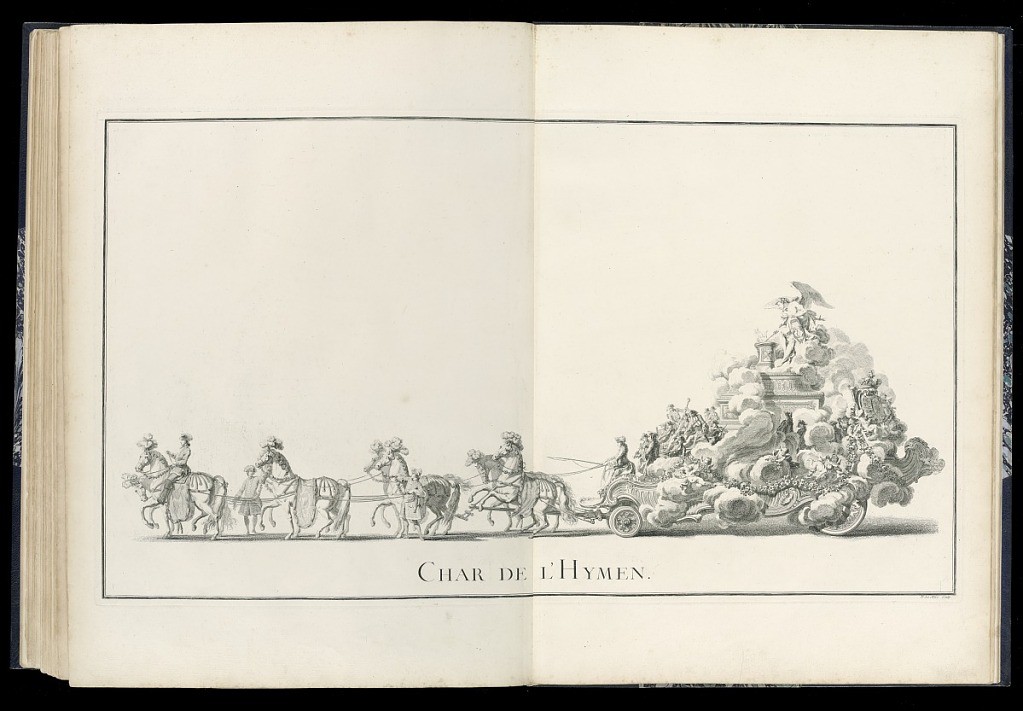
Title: Char de l'Hymen.
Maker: Noël Le Mire, French, 1724–1800
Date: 1751
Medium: Engraving on laid paper
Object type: Bound print
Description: Chariot drawn by eight horses. The chariot is topped by an altar, at which a winged cupid holding a shield with the profile portraits of the Louis Dauphin and Marie-Josephe of Saxony lights a fire. Billowing clouds and flying putti surround the chariot. Musicians are seated at the front of the chariot.